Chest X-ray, PA view. Patient: 53 years old, sex M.
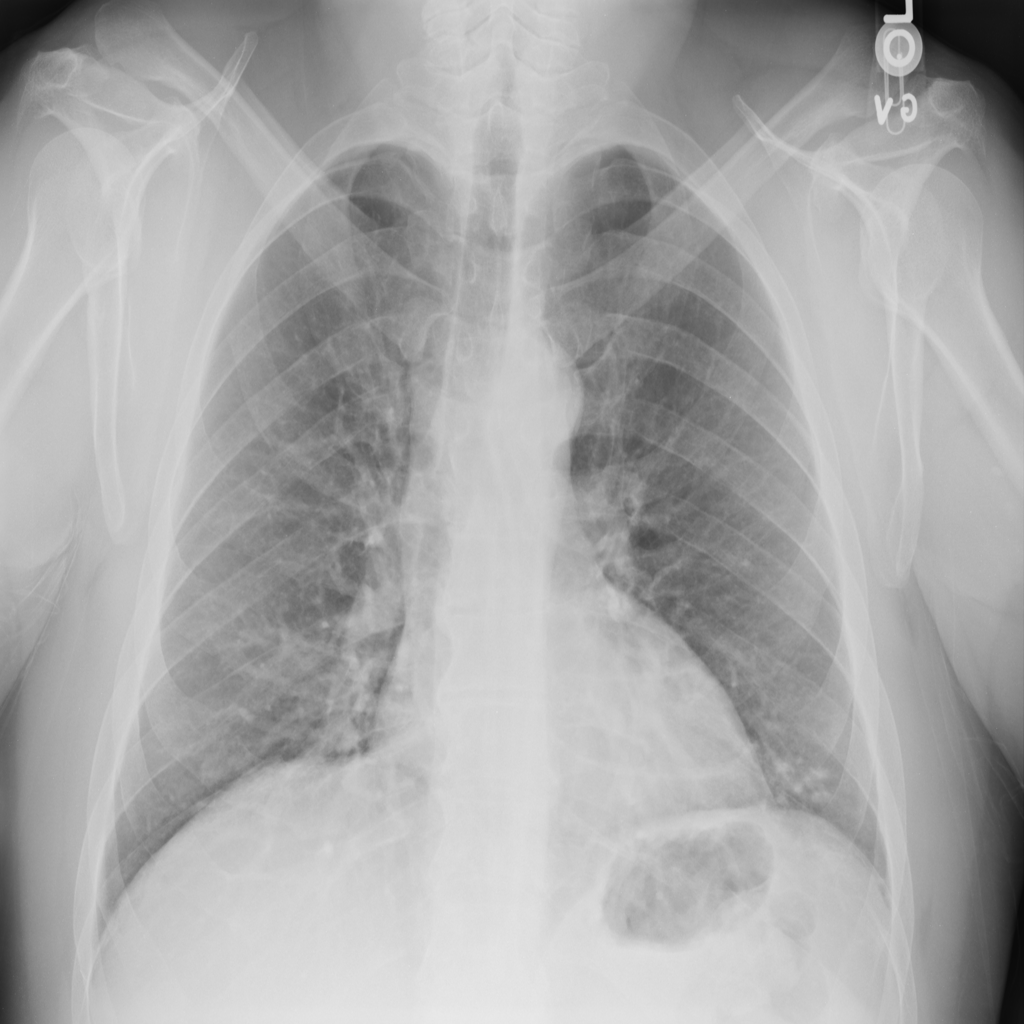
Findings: Nodule